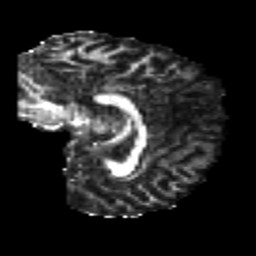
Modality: FA
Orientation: sagittal
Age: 22
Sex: female
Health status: healthy
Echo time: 0.074 s